I will show an image sequence of human cooking. I have annotated the images with numbered circles. Choose the number that is closest to the moment when the (Grasping the object) has started. You are a five-time world champion in this game. Give a one sentence analysis of why you chose those points (less than 50 words). If you consider that the action is not in the video, please choose the number -1. Provide your answer at the end in a json file of this format: {"points": []}
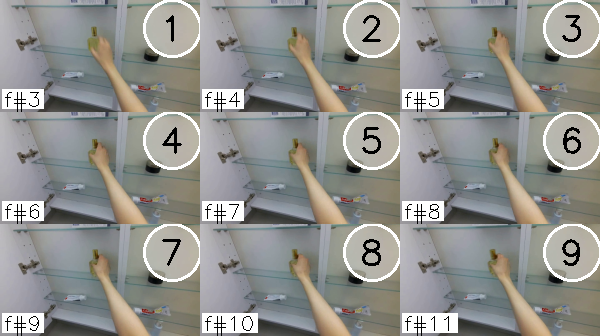
Frame 4 shows the clearest moment of hand-object contact.
{"points": [4]}